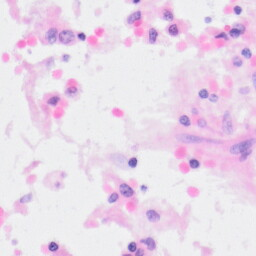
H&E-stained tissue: Kidney